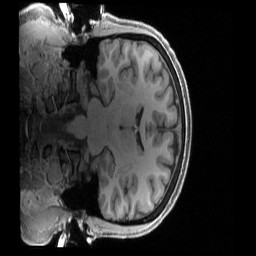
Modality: T1w
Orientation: coronal
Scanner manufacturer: siemens
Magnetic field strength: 3 T
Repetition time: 2.4 s
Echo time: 0.00222 s